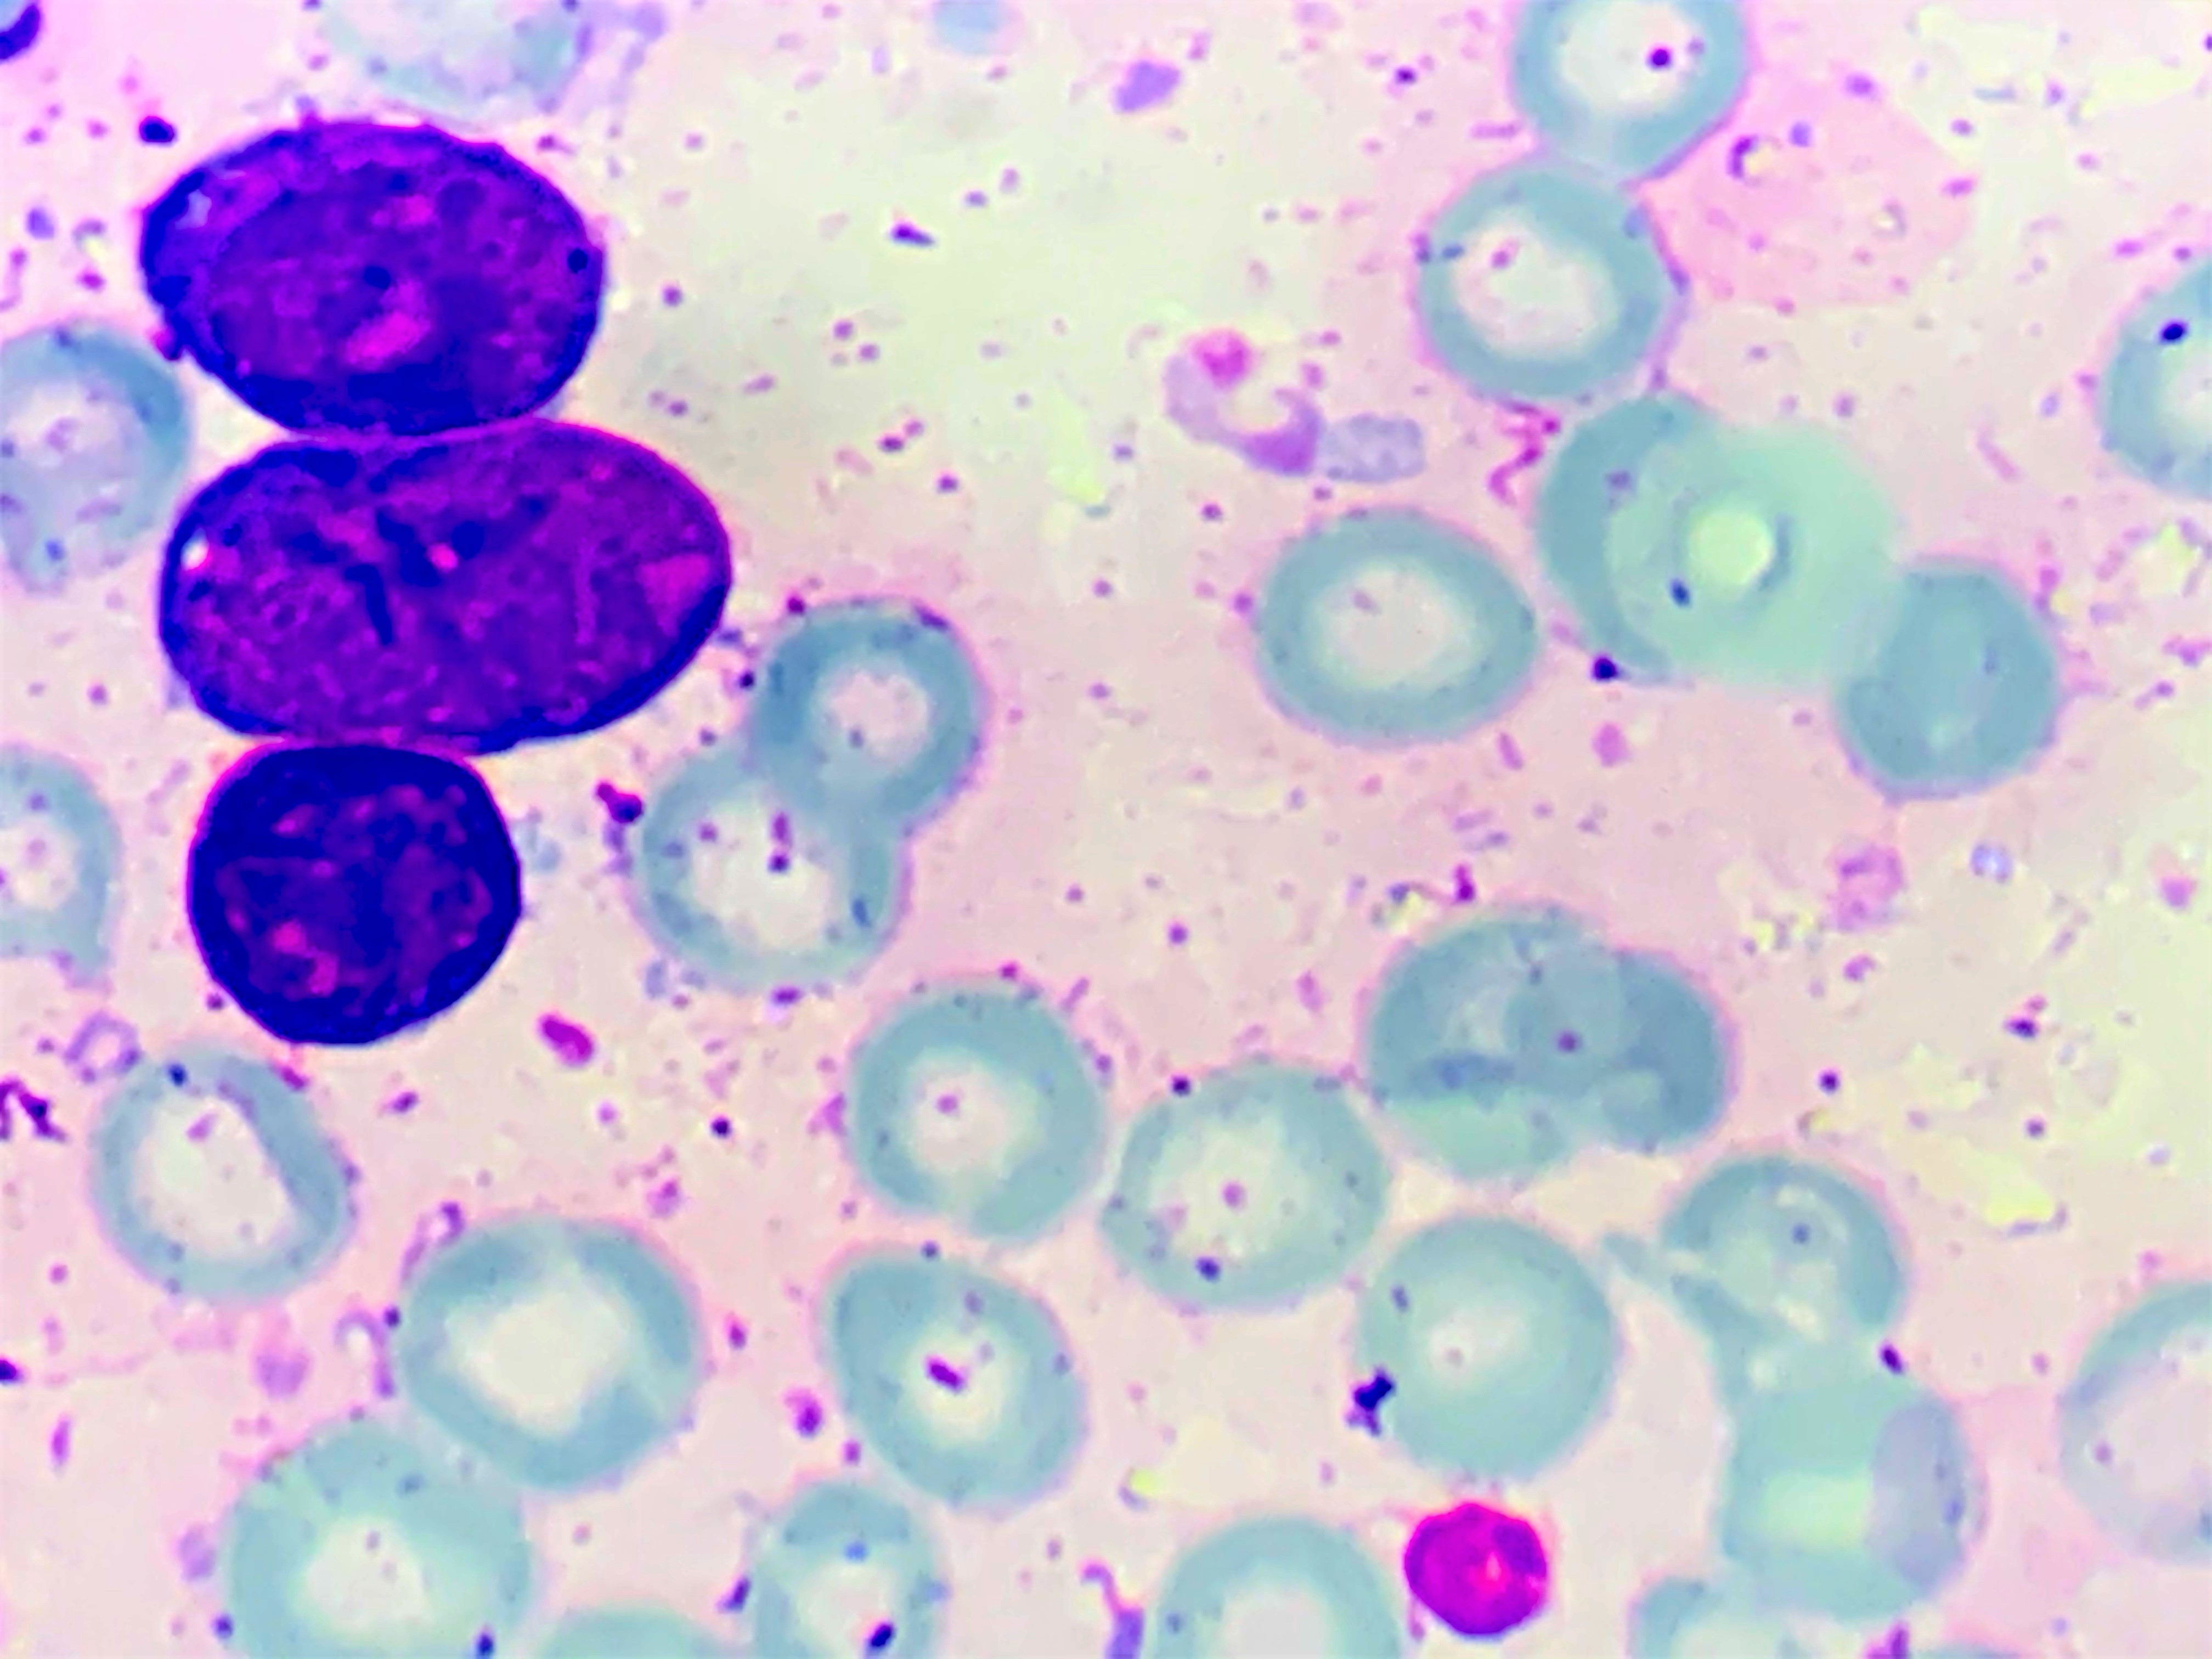
Cell type: BLAST CELLS